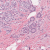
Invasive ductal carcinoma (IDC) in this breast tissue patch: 1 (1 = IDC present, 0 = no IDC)